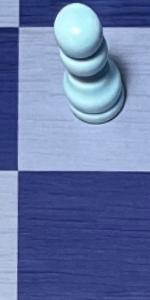
Label: Empty